Question: What language is Amazon's AWS Management Console written?

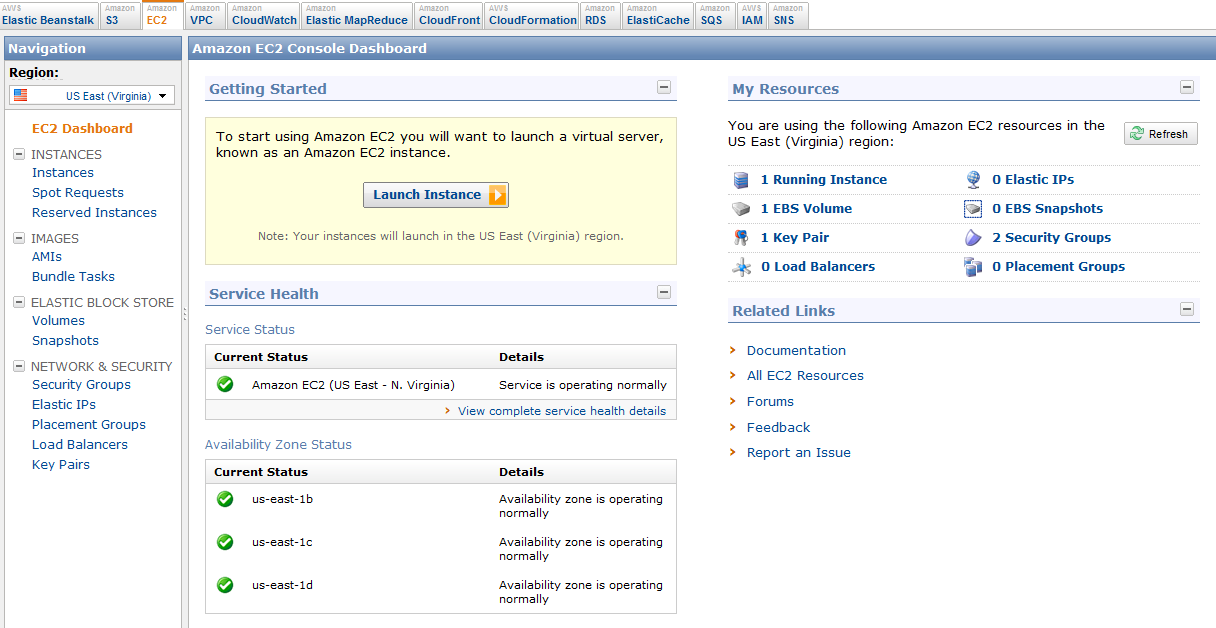
Answer: Like most web applications, the Amazon AWS Management Console is written in the client-side languages Javascript, CSS, and HTML. On the server side, they seem to use <URL>-compatible library, so I assume they use Java there.